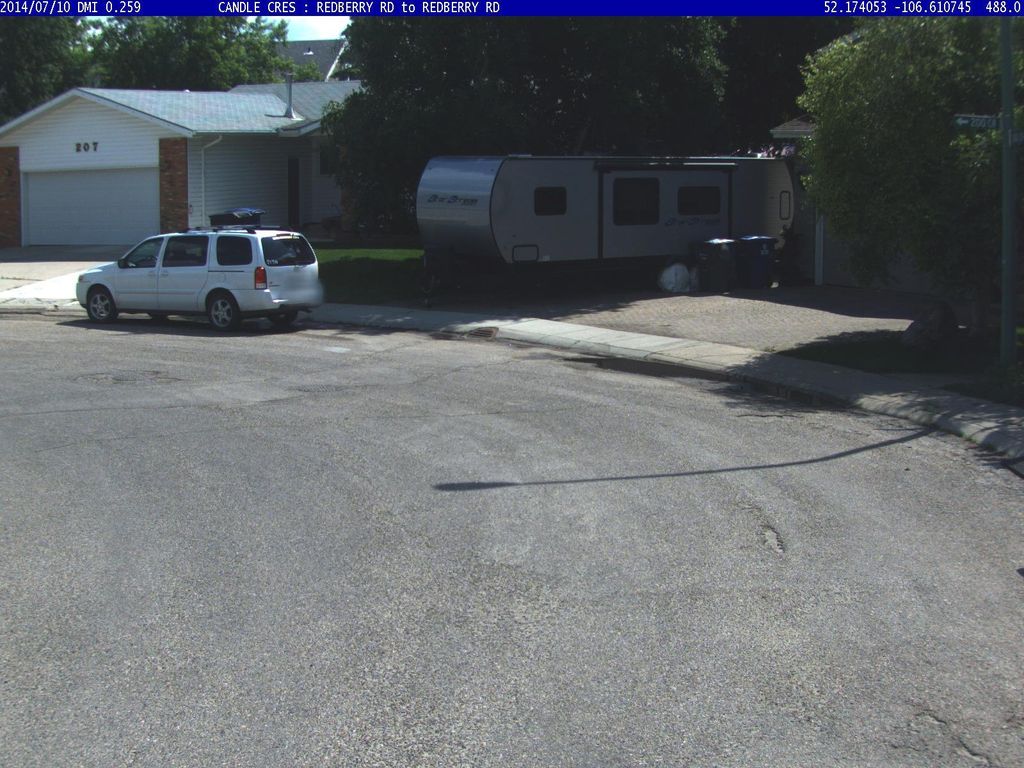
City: saskatoon